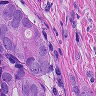
Metastatic tissue present: yes